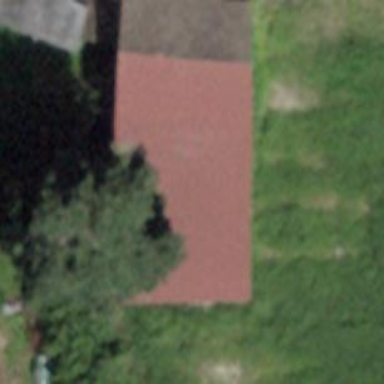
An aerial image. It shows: Detached building.